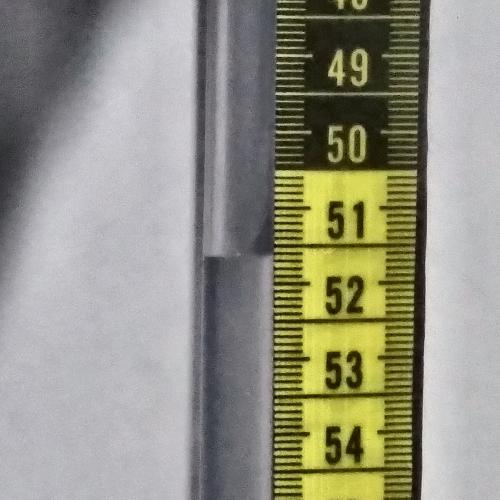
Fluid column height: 51.6 cm